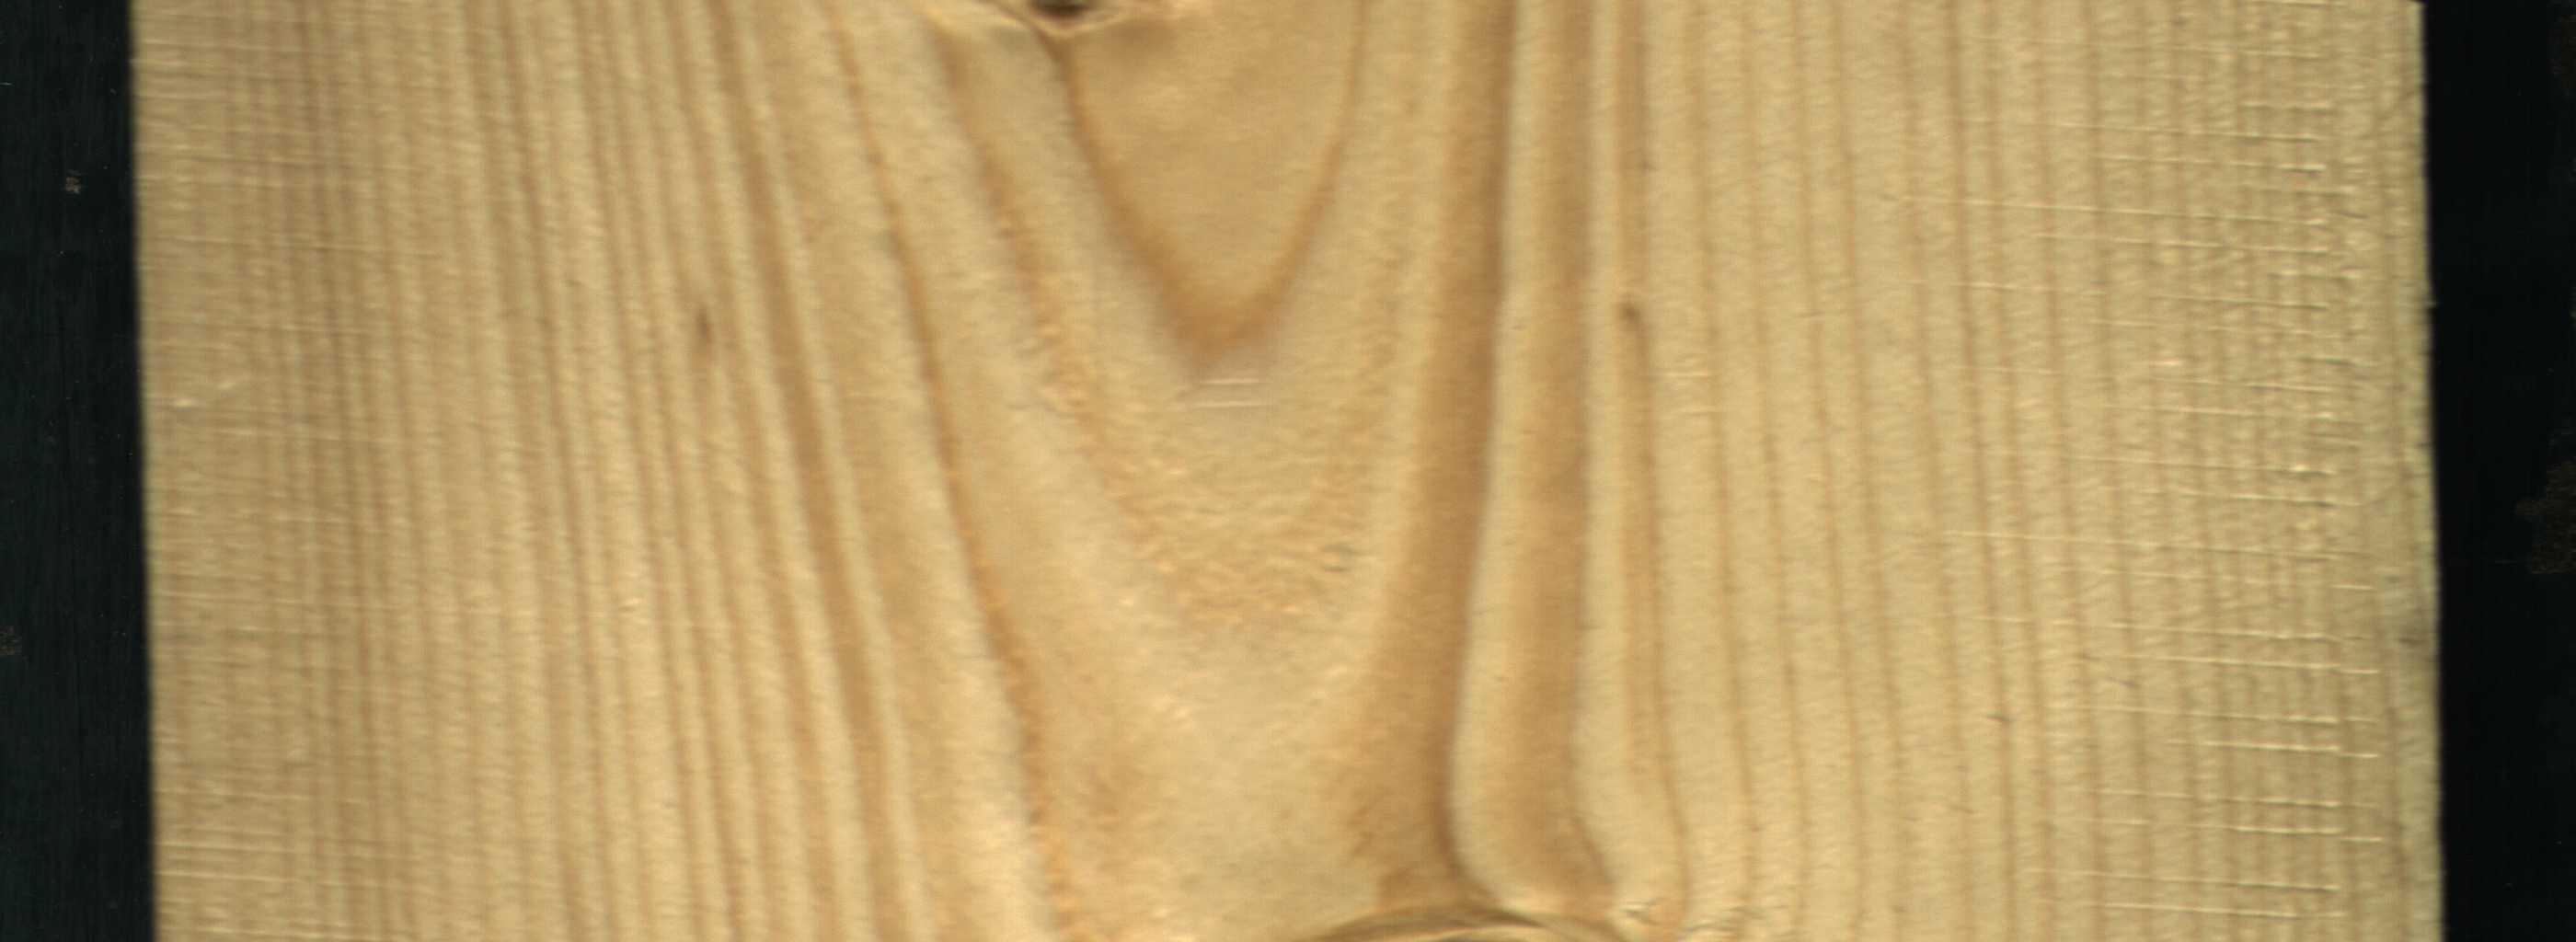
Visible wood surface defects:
Live_Knot